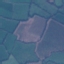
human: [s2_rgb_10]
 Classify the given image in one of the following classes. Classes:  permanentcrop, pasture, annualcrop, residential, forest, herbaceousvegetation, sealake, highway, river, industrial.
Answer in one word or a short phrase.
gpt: Pasture